Question: I need function what will return currency type of cell property. Is it possible?

I found only '=TYPE(cell)' method what return only data type (number, string etc)
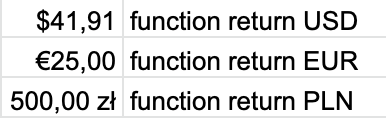
Answer: there isn't such a function. you will need to try something like:
'''
=INDEX(IFNA(VLOOKUP(REGEXREPLACE(TO_TEXT(A1:A3), "[0-9, ]", ),
{"$", "USD"; "EUR", "EUR"; "zl", "PLN"}, 2, 0)))
'''
also, you may want to see: <URL>
<URL>